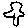
Label: tree